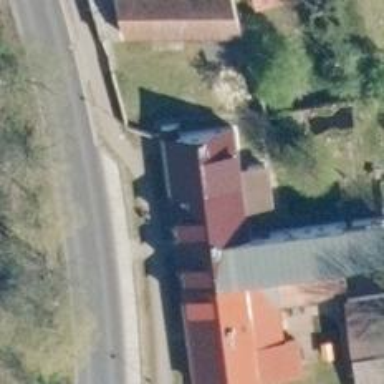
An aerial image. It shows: Pub.